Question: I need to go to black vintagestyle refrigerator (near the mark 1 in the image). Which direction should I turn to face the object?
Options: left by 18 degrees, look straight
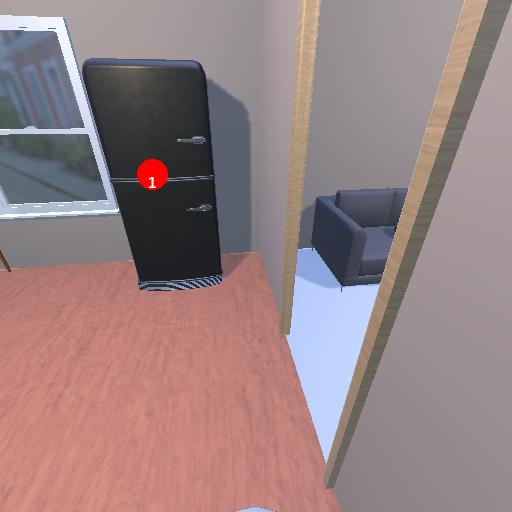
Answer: left by 18 degrees